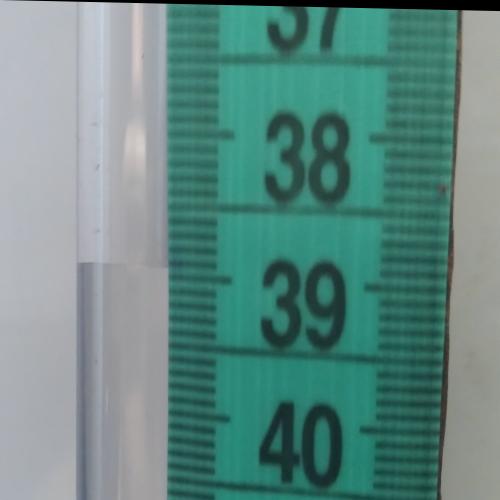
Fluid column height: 38.9 cm